Interaction volume radius: 5 \u00c5
Interaction volume height: 25 \u00c5
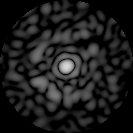
Disorder parameter: 0.8347